Question:
No but in all seriousness, What i'm trying to do is make it so that the selection made by the user in the first spinner dictates the options available in the second.
I'm a little confused as to how to handle this. I'm thinking it would require some sort of listener since the selections could be changed at any time.
As an example lets say I had 2 spinners, the first has options "even numbers" and "odd numbers". If the user selects even numbers the second spinner displays options "2", "4", and "6". If the user selects odd numbers "1", "3", and "5" are selected.
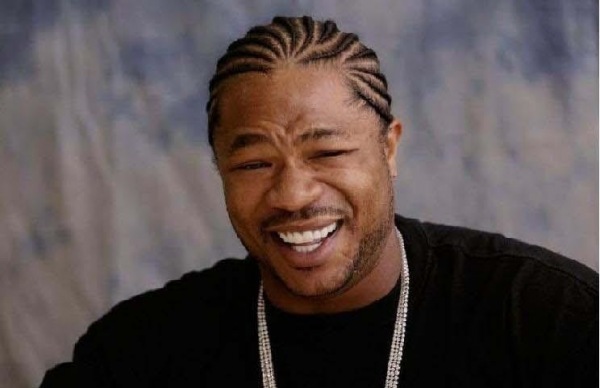
Answer: Exactly, you need to assign a listener for the first spinner in you example. Check out <URL> callback, you need to modify the contents of the second spinner accordingly. That is, modify the adapter assigned to it.